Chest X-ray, PA view. Patient: 69 years old, sex F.
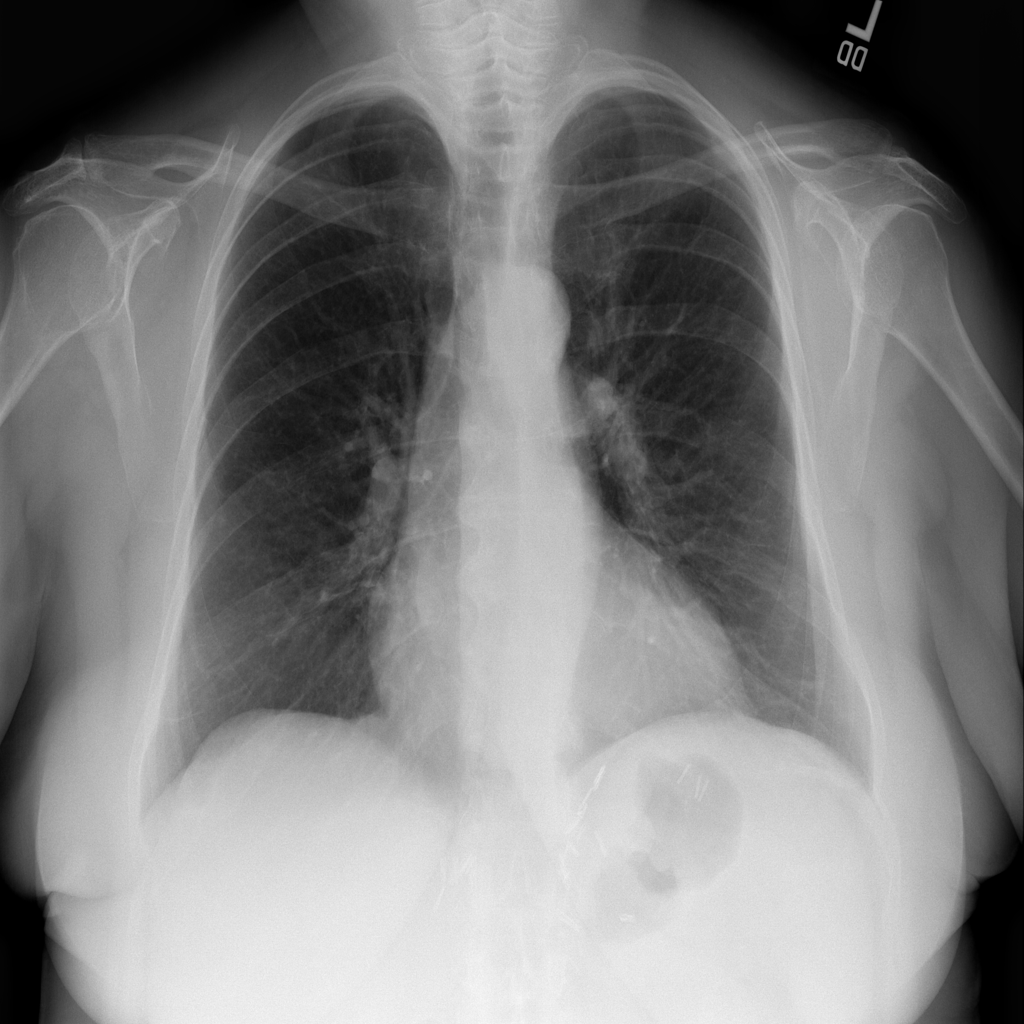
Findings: No Finding